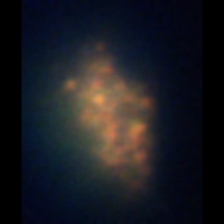
Taxon: Unknown_detritus
Group: Unknown